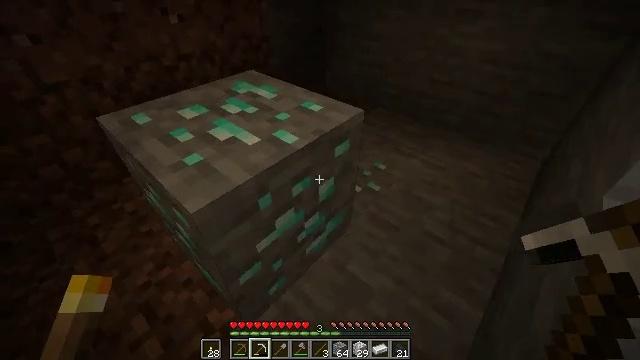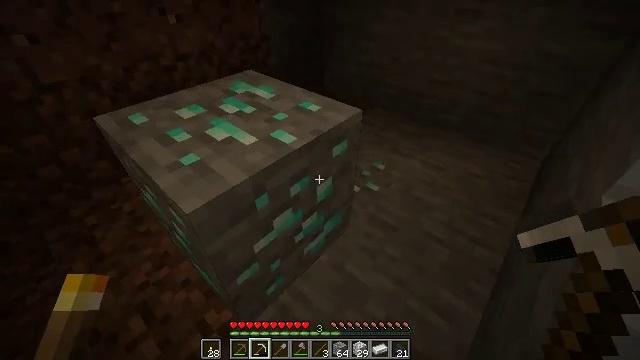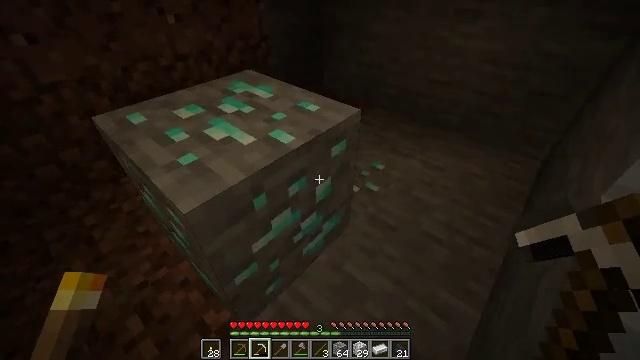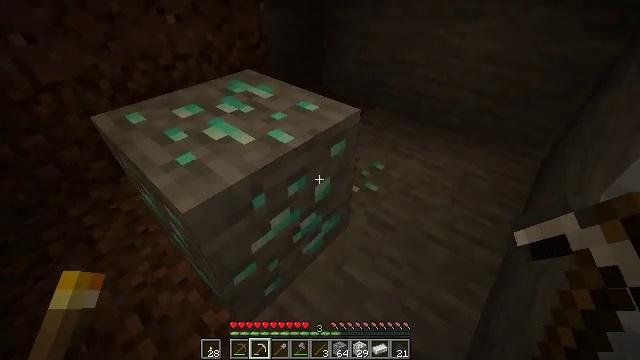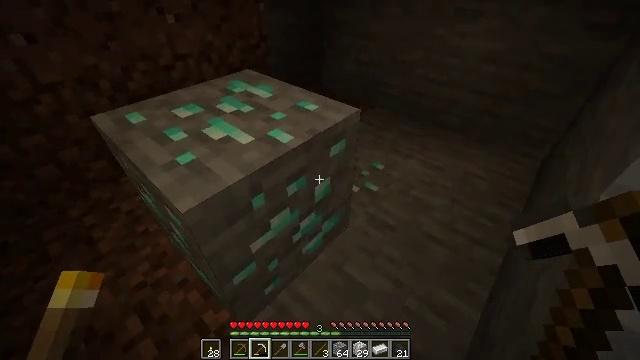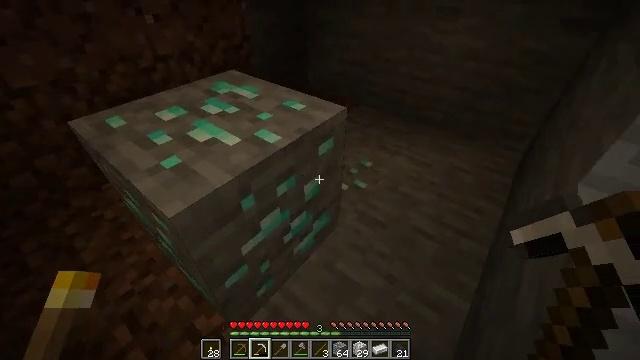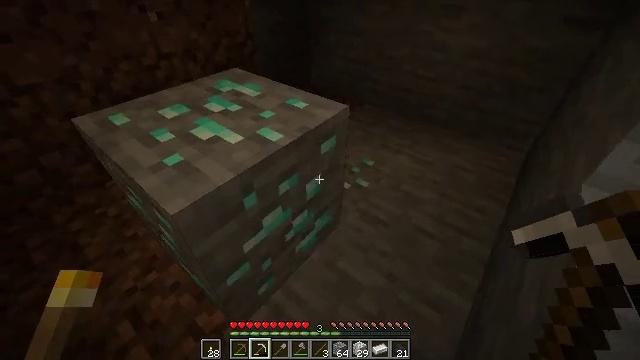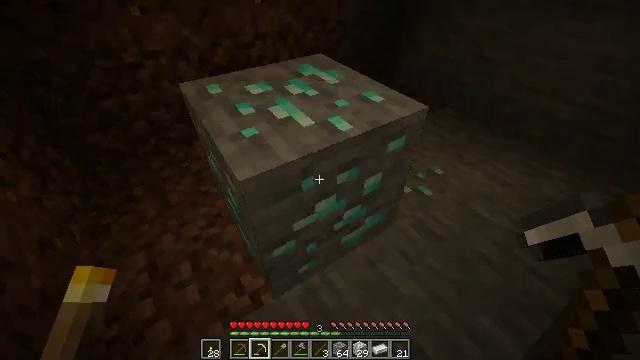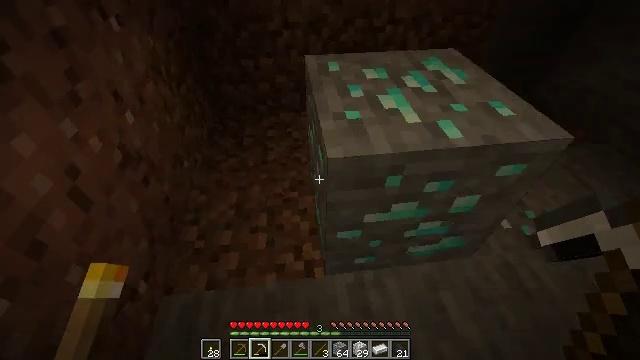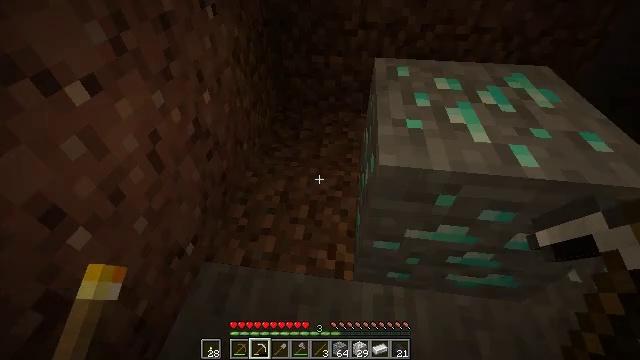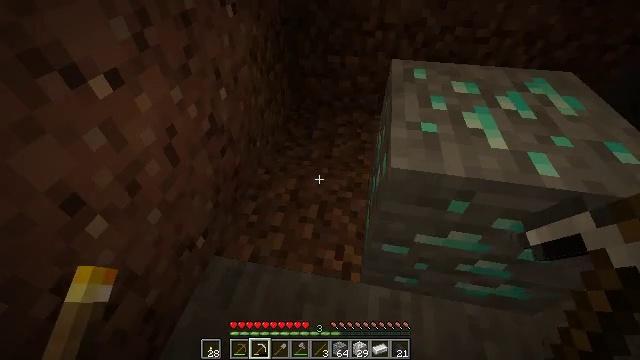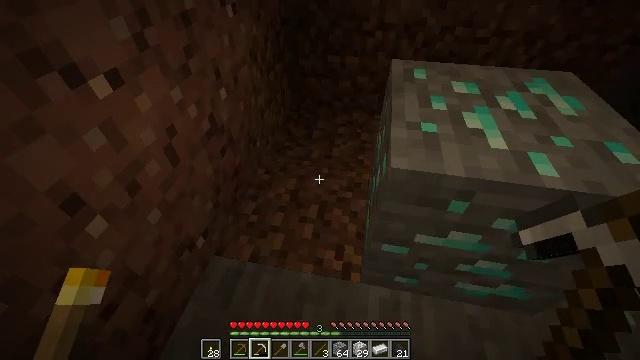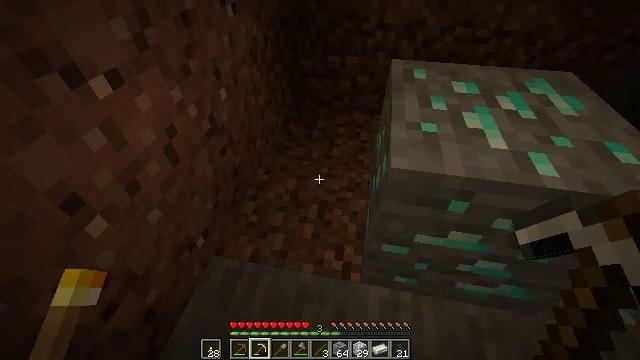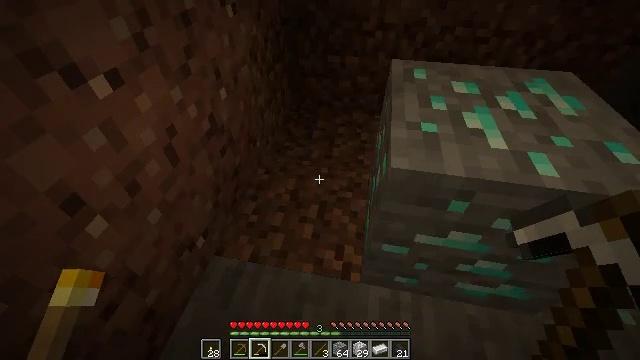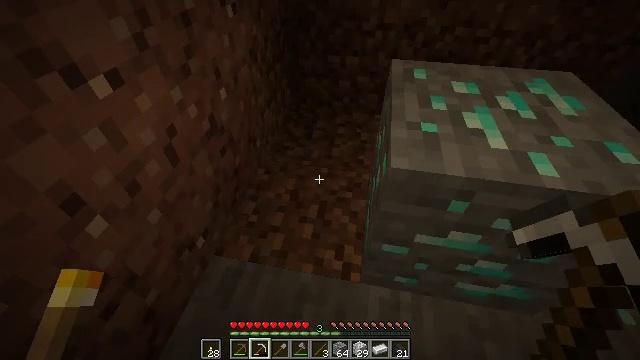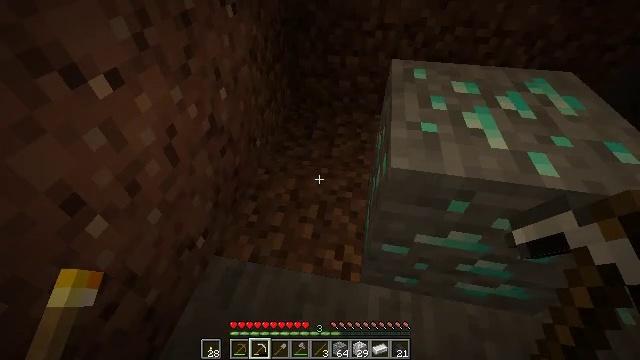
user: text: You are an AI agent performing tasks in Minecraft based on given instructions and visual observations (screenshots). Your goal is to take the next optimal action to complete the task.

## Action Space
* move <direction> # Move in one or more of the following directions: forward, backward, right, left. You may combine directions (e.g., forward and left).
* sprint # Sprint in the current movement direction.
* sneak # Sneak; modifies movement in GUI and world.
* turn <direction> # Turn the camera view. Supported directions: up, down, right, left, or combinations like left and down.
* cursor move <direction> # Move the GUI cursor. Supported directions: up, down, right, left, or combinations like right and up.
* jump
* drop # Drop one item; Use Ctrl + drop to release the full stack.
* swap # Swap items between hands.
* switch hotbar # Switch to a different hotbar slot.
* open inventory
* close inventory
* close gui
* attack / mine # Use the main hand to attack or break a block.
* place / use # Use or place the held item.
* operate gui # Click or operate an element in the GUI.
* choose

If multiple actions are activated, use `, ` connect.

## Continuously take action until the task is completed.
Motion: motion action
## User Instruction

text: Collect granite for building materials.
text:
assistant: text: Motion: no_op
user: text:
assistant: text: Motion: no_op
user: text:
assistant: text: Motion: no_op
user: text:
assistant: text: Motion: no_op
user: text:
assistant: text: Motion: turn right
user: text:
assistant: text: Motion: no_op
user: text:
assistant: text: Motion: turn left and down
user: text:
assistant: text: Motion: turn left and down
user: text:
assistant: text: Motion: turn left
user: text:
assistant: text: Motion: turn left
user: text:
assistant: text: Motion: no_op
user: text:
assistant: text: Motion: no_op
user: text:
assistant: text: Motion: no_op
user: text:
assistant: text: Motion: no_op
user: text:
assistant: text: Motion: no_op
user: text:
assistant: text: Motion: no_op
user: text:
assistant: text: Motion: no_op
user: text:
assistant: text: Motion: no_op
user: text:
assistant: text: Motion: no_op
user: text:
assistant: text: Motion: no_op
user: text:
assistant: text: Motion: no_op
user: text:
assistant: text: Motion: no_op
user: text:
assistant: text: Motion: no_op
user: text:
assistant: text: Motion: turn right
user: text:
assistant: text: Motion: switch to hotbar 3
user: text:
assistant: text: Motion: switch to hotbar 3
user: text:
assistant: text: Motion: switch to hotbar 3
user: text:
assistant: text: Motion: switch to hotbar 3
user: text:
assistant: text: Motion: no_op
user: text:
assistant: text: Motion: no_op